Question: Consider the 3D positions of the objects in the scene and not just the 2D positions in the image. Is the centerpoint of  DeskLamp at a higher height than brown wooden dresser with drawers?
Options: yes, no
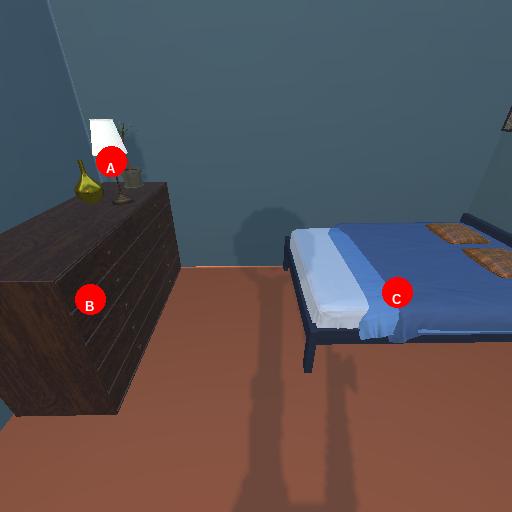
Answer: yes